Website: bh-photo
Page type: delivery-shipping
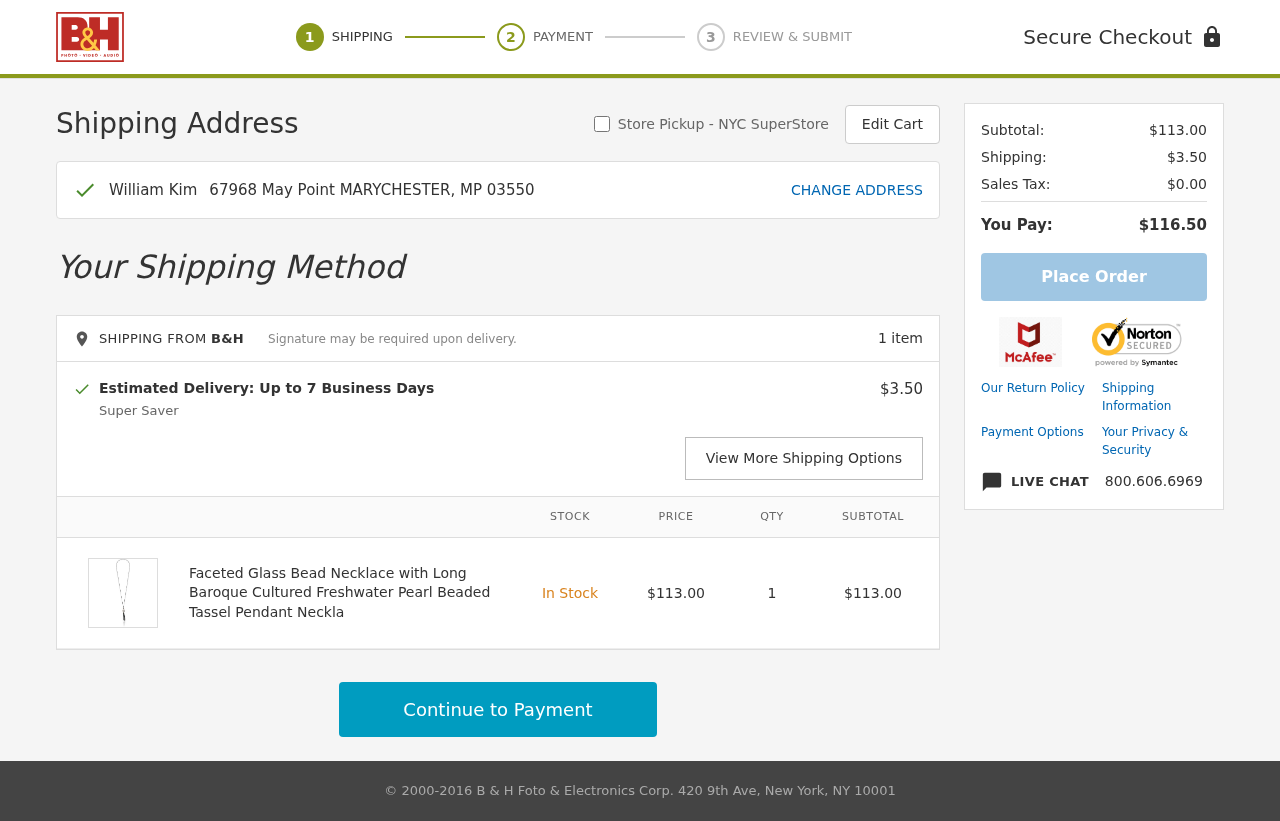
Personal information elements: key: PII_FULLNAME
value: William Kim
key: PII_STREET
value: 67968 May Point
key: PII_CITY_STATE_ZIP
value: MARYCHESTER, MP 03550
Product elements: key: PRODUCT1_NAME
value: Faceted Glass Bead Necklace with Long Baroque Cultured Freshwater Pearl Beaded Tassel Pendant Neckla
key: PRODUCT1_PRICE
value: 113
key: PRODUCT1_QUANTITY
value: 1
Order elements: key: ORDER_NUM_ITEMS
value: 1 item
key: ORDER_DELIVERY_DATE
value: Estimated Delivery: Up to 7 Business Days
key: ORDER_SHIPPING_COST
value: $3.50
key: ORDER_SUBTOTAL
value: $113.00
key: ORDER_SUBTOTAL2
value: $113.00
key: ORDER_SHIPPING_COST2
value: $3.50
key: ORDER_TAX
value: $0.00
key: ORDER_TOTAL
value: $116.50